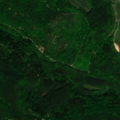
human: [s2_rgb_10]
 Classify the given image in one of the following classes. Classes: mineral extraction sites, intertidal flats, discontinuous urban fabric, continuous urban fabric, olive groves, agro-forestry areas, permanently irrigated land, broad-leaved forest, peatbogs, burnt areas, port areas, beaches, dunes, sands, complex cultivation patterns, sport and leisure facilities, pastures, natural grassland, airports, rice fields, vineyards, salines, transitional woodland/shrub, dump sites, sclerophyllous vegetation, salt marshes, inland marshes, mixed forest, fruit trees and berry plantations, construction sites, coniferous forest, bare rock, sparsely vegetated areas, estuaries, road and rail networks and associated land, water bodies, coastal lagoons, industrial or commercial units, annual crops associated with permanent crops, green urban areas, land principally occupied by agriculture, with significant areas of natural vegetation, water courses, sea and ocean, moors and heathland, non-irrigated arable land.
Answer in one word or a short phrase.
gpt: non-irrigated arable land, coniferous forest, mixed forest